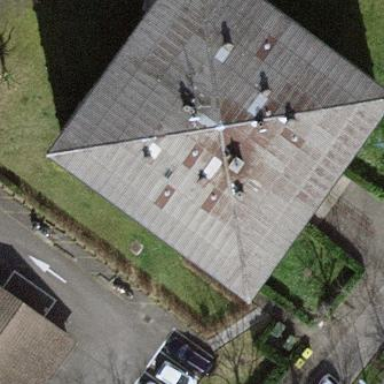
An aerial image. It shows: Apartments building with pyramidal roof.